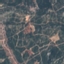
Land use / land cover class: HerbaceousVegetation